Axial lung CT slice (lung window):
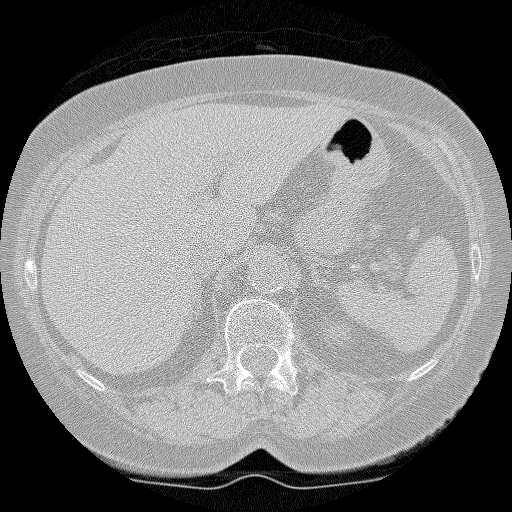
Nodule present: no